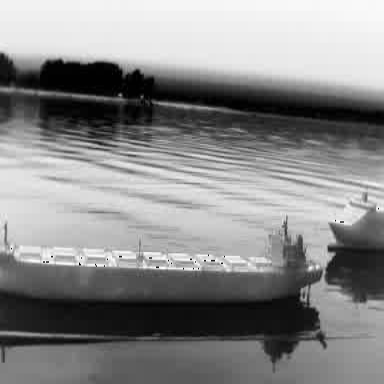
There are two objects shown in the infrared image, including a liner, and a container_ship.